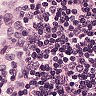
Metastatic tissue present: no